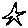
Label: star